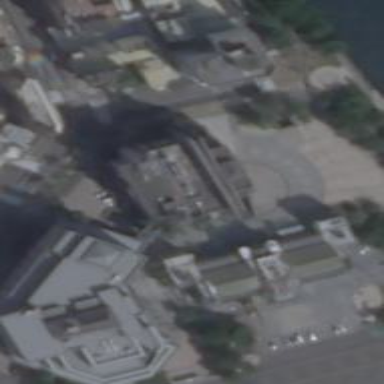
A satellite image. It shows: Conference centre building.